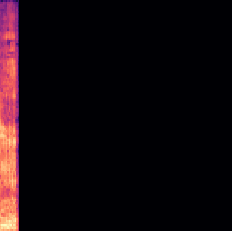
Sound class: Pig